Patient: sex M, age 46
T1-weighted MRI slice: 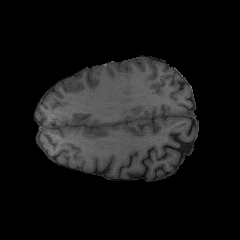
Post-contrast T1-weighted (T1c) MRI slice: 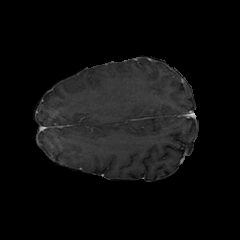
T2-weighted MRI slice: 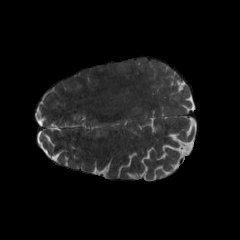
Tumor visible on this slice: yes
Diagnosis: Glioblastoma, IDH-wildtype
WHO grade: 4